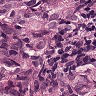
Metastatic tissue present: yes